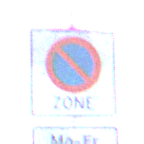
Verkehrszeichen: BeginnEingeschraenktesHalteverbotZone
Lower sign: ZeitangabenMitBeschraenkungAufWochentage2
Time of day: SunriseSunset
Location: Outdoor (Nature)
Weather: PartlyCloudy
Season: NotSpecified
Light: Natural